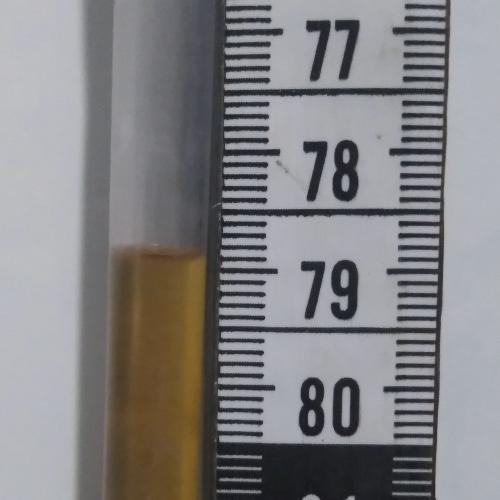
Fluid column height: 78.9 cm